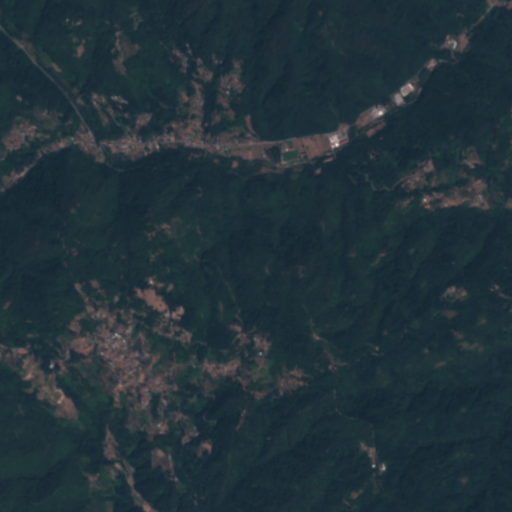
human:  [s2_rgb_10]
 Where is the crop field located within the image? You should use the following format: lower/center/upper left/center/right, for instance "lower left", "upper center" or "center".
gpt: The crop field is located in the lower left of the image.
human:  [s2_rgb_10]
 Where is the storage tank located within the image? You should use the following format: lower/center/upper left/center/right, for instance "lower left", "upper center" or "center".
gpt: The storage tank is located in the upper right of the image.
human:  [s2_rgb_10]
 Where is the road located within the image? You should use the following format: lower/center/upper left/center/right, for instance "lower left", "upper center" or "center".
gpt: There is no road in the image.